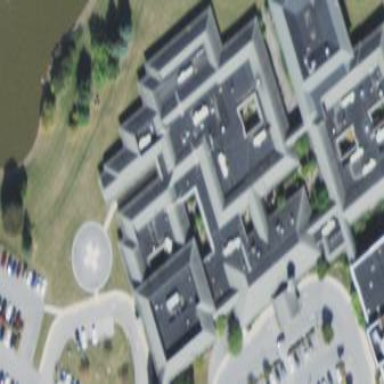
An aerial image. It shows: Hospital building.